Question: problemPicture

## ENV
- - -
## Desc
With the following code, where image_path is the to problemPicture.()
, but the picture can be well openned and viewed with default APP
And for most pictures, this code works well, but fail on this special one.
so can anyone explain it and give me some advice?
'''
pixmap = QPixmap(image_path)
pixmapHight = pixmap.height()
pixmapWidth = pixmap.width()
'''
PS <URL> seems the same, but the answer is not accepted, and neither to my question.
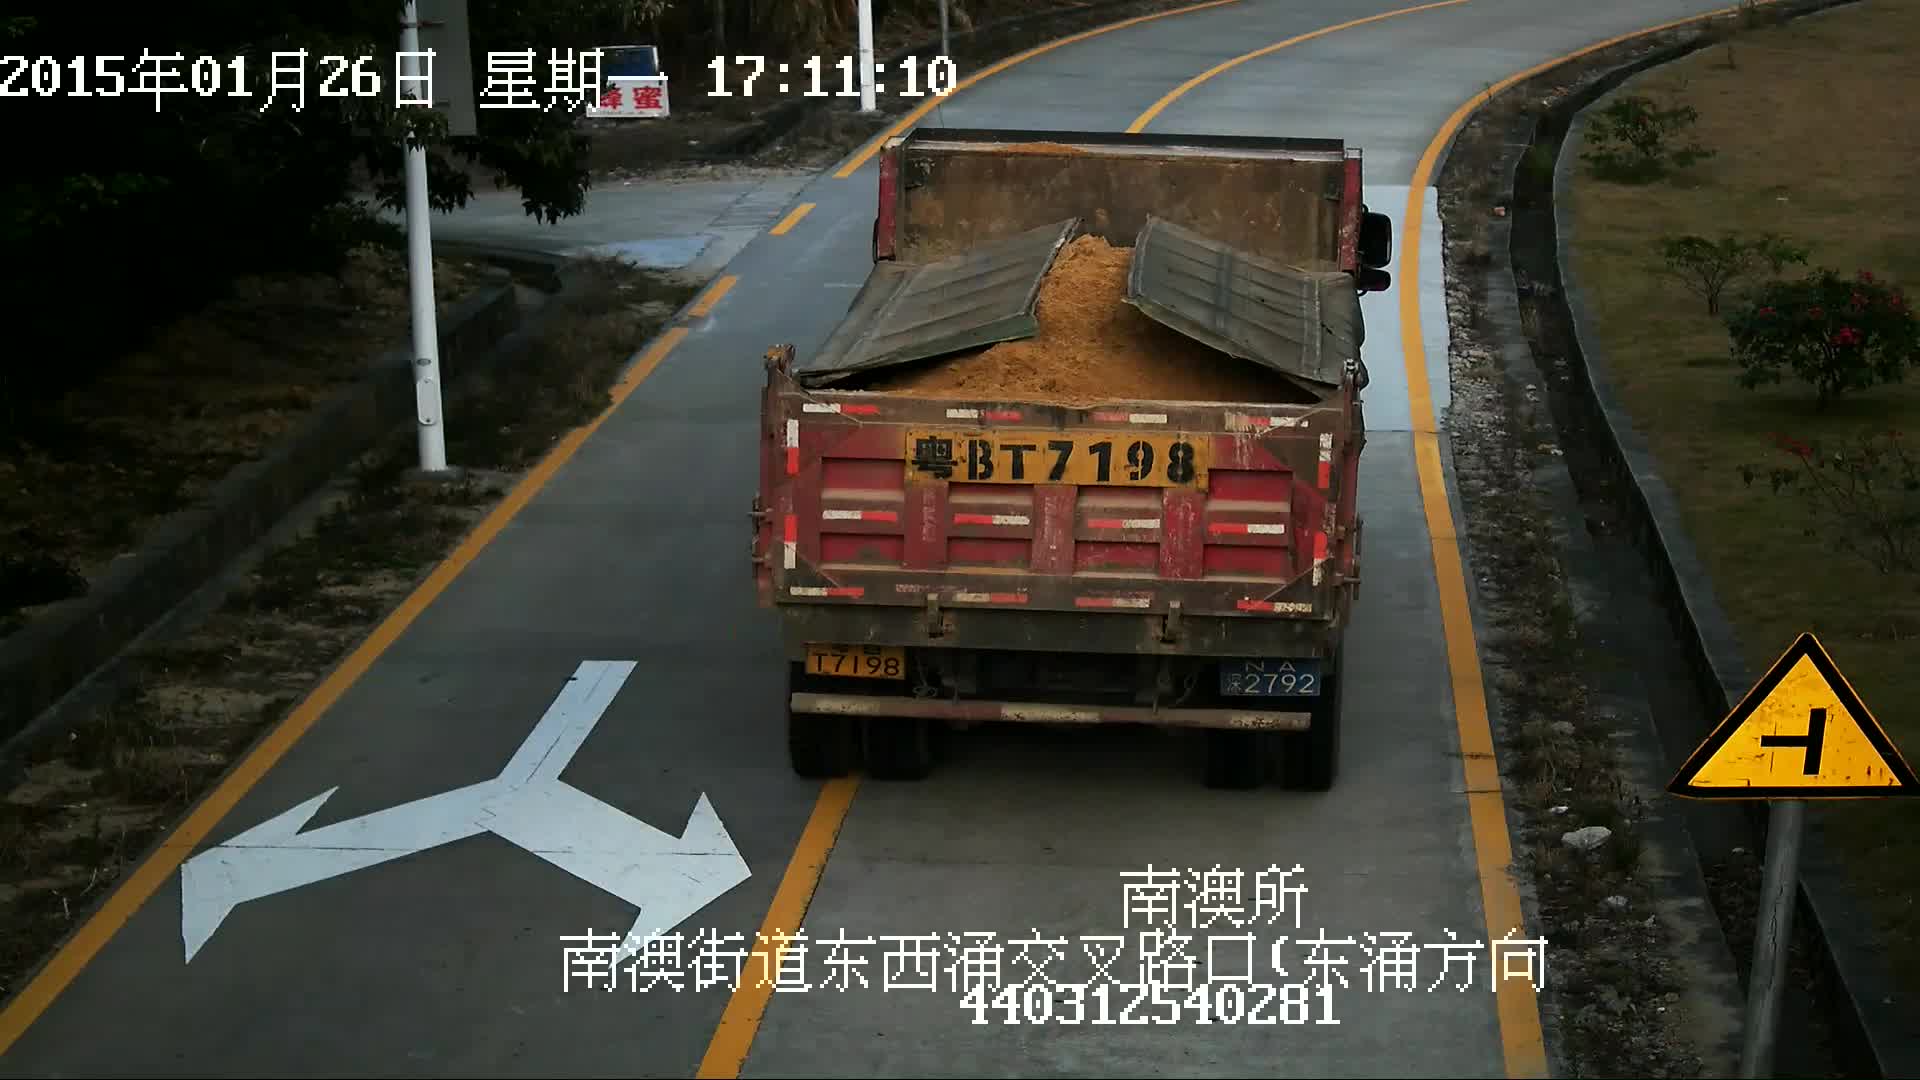
Answer: I find it is caused by wrong suffix.
The pic saved locally is suffixed by .png, but the real format is jpg.
When specifying with right format, eg: QPixmap(image_path, format = 'jpg'), I can get correct height and width.
here is my sample code to check real format:
'''
import os
import sys
import imghdr
from PyQt5.QtGui import *
from PyQt5.QtCore import *
from PyQt5.QtWidgets import *
class DemoApp(QMainWindow):
def is_type_wrong(self, path):
current_type = path[path.rfind('.')+1:]
real_type = 'xxx'
if path.lower().endswith('.gif') or path.lower().endswith('.jpg') or path.lower().endswith('.png'):
header = []
with open(path, 'rb') as f:
while(len(header) < 5):
header.append(f.read(1))
print(header)
if (header[0] == b'G' and header[1] and b'I' and header[2] == b'F' and header[3] == b'8'):
real_type = 'gif'
if (header[0] == b'y' and header[1] == b'O'):
real_type = 'jpg'
if (header[0] == b'%0' and header[1] == b'P' and header[2] == b'N' and header[3] == b'G' and header[4] == b'
'):
real_type = 'png'
return current_type != real_type, real_type
def __init__(self, parent=None):
super(DemoApp, self).__init__(parent)
image_path_list = ['D:\FailPic.png', 'D:\OkPic.png', 'D:\FromWeb.jpg']
for image_path in image_path_list:
if os.path.exists(image_path):
fmt = imghdr.what(image_path)
if fmt == None:
# I get one picture still can be opened with default app while imghdr.what return None
isWrongType, real_type = self.is_type_wrong(image_path)
if isWrongType:
fmt = real_type
else:
print("!!! corrupted picture: %s" %image_path)
pixmap = QPixmap(image_path, format = fmt)
pixmapHight = pixmap.height()
pixmapWidth = pixmap.width()
print("[%s]isNull:%d pixmapHight: %f, pixmapWidth: %f, fmt: %s" %(image_path, pixmap.isNull(), pixmapHight, pixmapWidth, fmt))
else:
print("pic % not found" %(image_path))
if __name__ == "__main__":
app = QApplication(sys.argv)
main_window = DemoApp()
main_window.show()
sys.exit(app.exec_())
'''